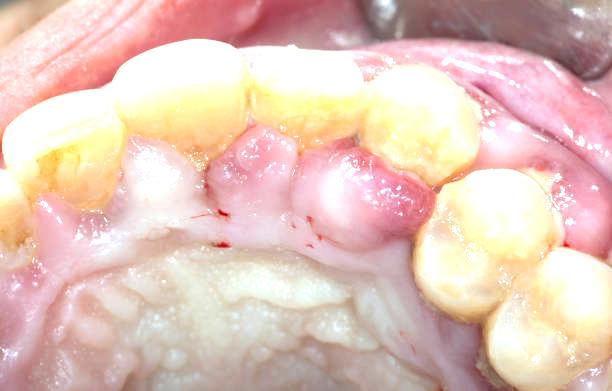
Condition: Gingivitis